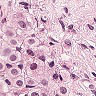
Metastatic tissue present: yes